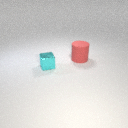
small cyan metal cube in front of large red rubber cylinder